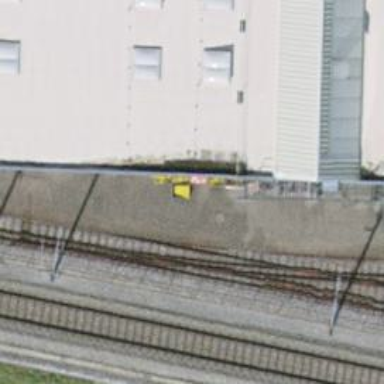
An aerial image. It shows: Single-track railway spur.